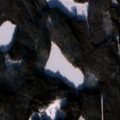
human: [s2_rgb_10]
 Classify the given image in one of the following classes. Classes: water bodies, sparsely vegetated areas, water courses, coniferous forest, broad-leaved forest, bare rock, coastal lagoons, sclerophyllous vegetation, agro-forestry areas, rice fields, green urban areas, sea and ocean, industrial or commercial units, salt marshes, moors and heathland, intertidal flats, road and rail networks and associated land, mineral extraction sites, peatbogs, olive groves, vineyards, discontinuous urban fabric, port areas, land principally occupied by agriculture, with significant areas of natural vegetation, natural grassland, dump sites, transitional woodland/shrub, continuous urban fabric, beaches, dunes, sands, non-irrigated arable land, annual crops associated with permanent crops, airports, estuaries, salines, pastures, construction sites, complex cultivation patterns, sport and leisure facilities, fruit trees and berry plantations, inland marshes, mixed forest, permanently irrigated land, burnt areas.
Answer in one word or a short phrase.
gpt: coniferous forest, mixed forest